Question: R# tells me that a var is never assigned to.
I'm thinking, "if that's the case, just get rid of it - remove the declaration." But R#'s suggestions are different and varied:

Which knob should I turn, or should I just remain flatfooted and palely loitering?
Note: I didn't design or write this code, so I don't know what the intent is; there are some very strange Rube Goldbergesque "doings" amidst it all; to mix metaphors, I'm afraid of drawing a digit from the dyke or appending the straw that fractures the spine of the dromedary.
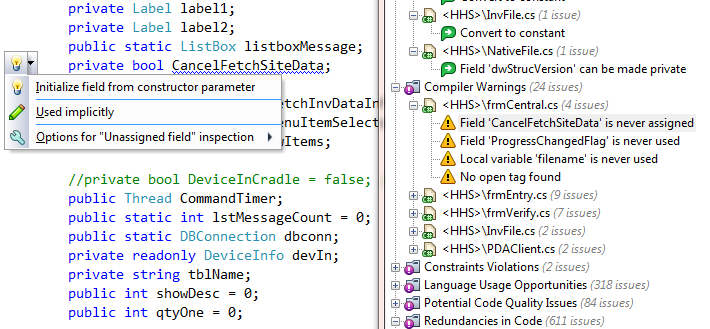
Answer: If you're unsure of what you're changing, don't change it! Especially if you think it might break something (I'd suggest getting the code under test before making any changes)
ReSharper is giving you a warning - you're completely free to ignore it. You can change the severity of the inspection to show as a hint, or not show at all. Or you can add special comments such as:
'''
// ReSharper disable UnassignedField.Compiler
'''
and
'''
// ReSharper enable UnassignedField.Compiler
'''
that will disable these warnings between the comments. The "Options for 'Unassigned field' inspection" submenu will have an option to generate the comments for you.